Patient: sex M, age 30
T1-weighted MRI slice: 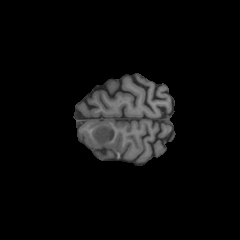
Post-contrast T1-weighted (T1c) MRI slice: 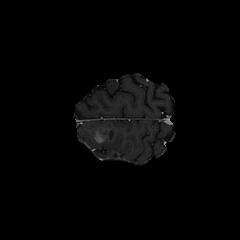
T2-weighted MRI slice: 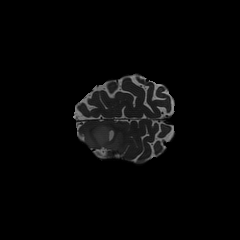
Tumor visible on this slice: yes
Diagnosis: Astrocytoma, IDH-mutant
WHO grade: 4